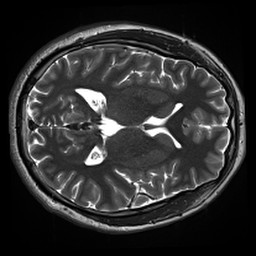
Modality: inplaneT2
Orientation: axial
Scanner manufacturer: siemens
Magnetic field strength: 3 T
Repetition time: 11 s
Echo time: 0.059 s